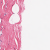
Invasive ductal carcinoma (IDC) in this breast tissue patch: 0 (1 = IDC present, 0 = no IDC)